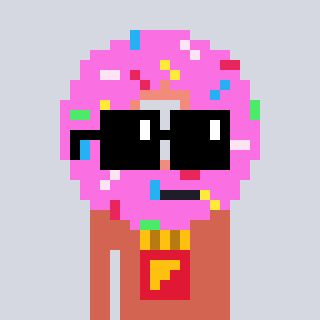
a pixel art character with square black sunglasses, a doughnut-shaped head and a peachy-colored body on a cool background